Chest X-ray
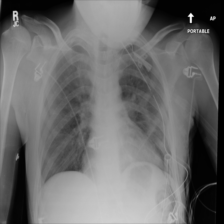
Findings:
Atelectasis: negative
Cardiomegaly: negative
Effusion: negative
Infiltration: negative
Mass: negative
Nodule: positive
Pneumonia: negative
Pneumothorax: negative
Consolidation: negative
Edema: negative
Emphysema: positive
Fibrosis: negative
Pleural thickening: negative
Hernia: negative